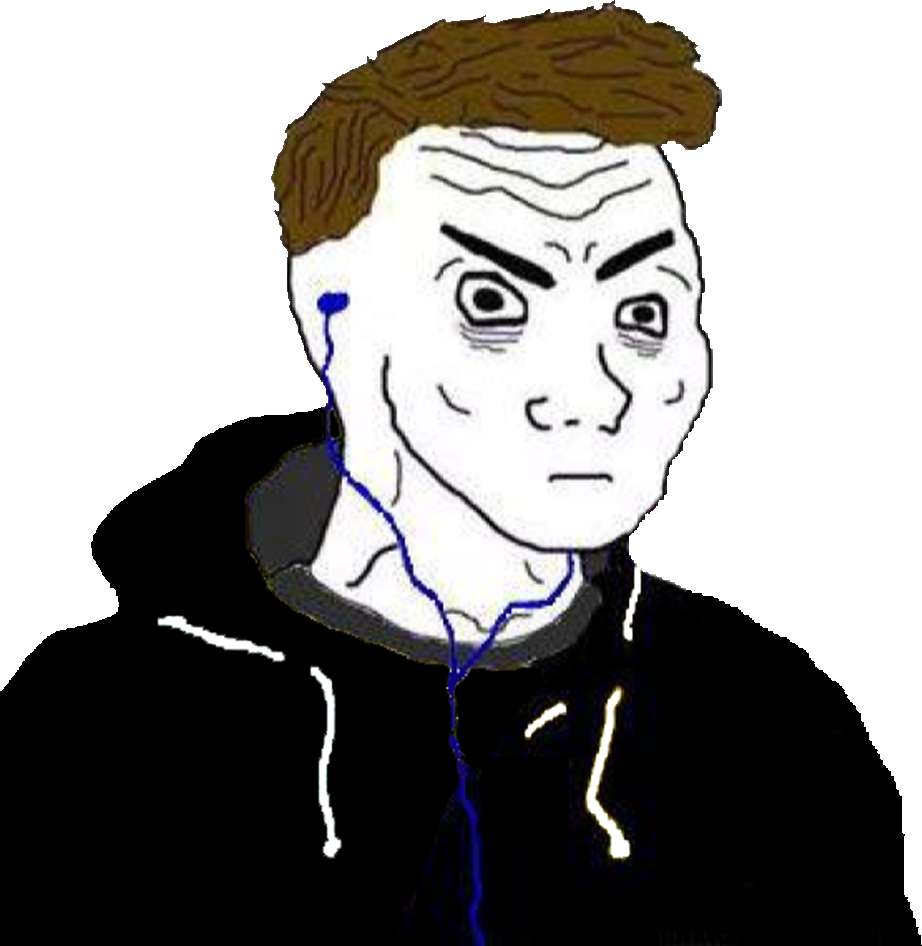
Label: 5_Doomer